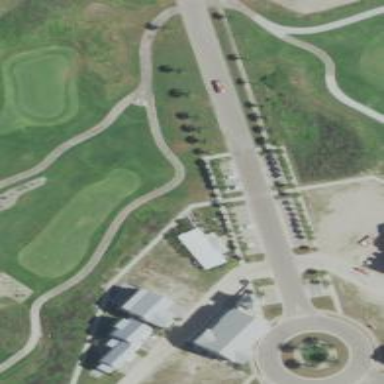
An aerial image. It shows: Golf tee.